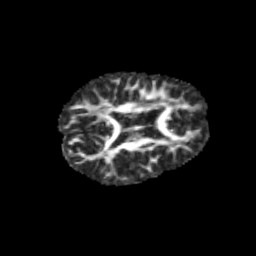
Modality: FA
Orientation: axial
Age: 11
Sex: female
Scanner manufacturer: siemens
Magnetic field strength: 3 T
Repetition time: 3.8 s
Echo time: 0.07 s